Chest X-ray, PA view. Patient: 53 years old, sex F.
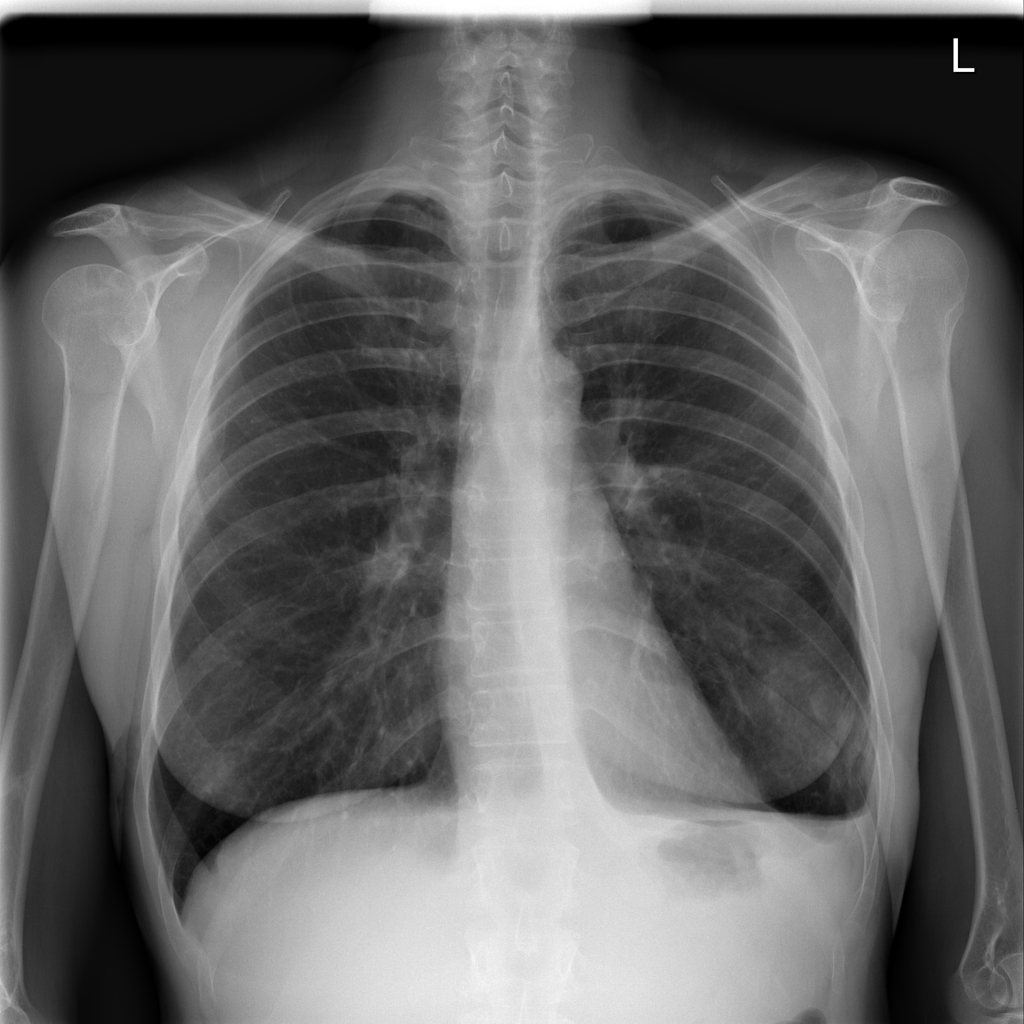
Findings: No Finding